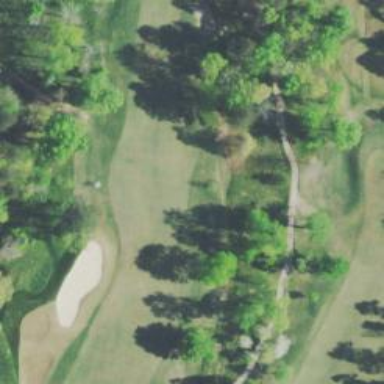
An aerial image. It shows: Golf hole.